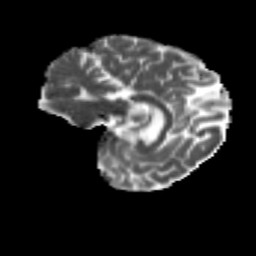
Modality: MD
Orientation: sagittal
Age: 66
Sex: female
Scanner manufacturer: siemens
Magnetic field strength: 3 T
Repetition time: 4.71 s
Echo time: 0.0906 s